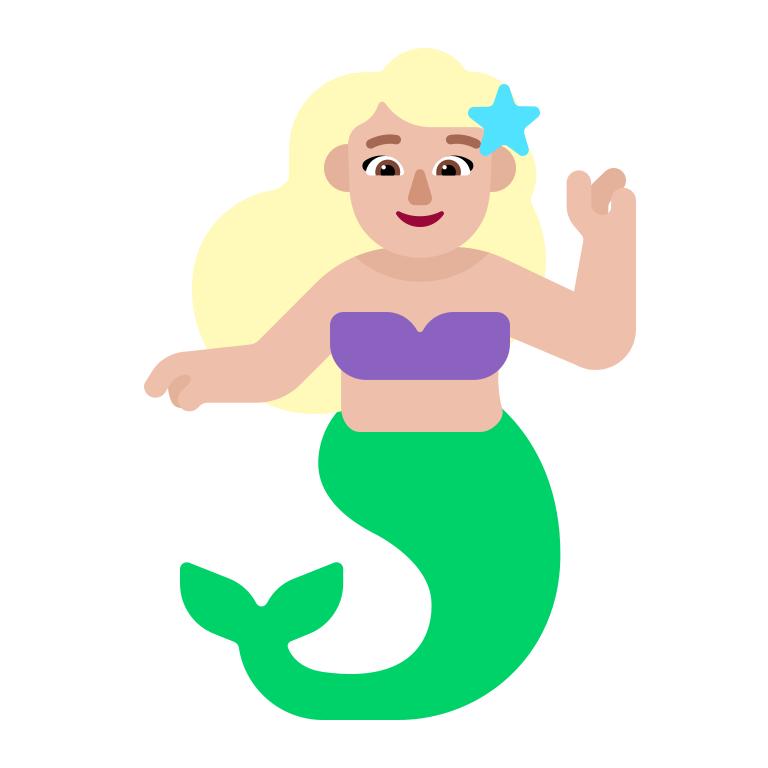
woman merpeople flat  light